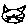
Label: cat